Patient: sex M, age 57
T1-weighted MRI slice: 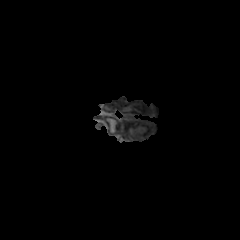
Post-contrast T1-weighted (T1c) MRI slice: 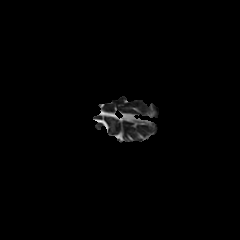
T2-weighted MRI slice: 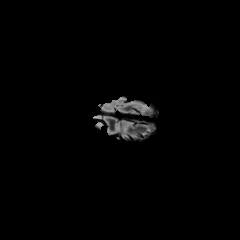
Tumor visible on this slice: no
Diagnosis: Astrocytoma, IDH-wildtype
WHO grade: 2